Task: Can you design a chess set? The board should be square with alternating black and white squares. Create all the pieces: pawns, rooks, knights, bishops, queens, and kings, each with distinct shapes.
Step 376:
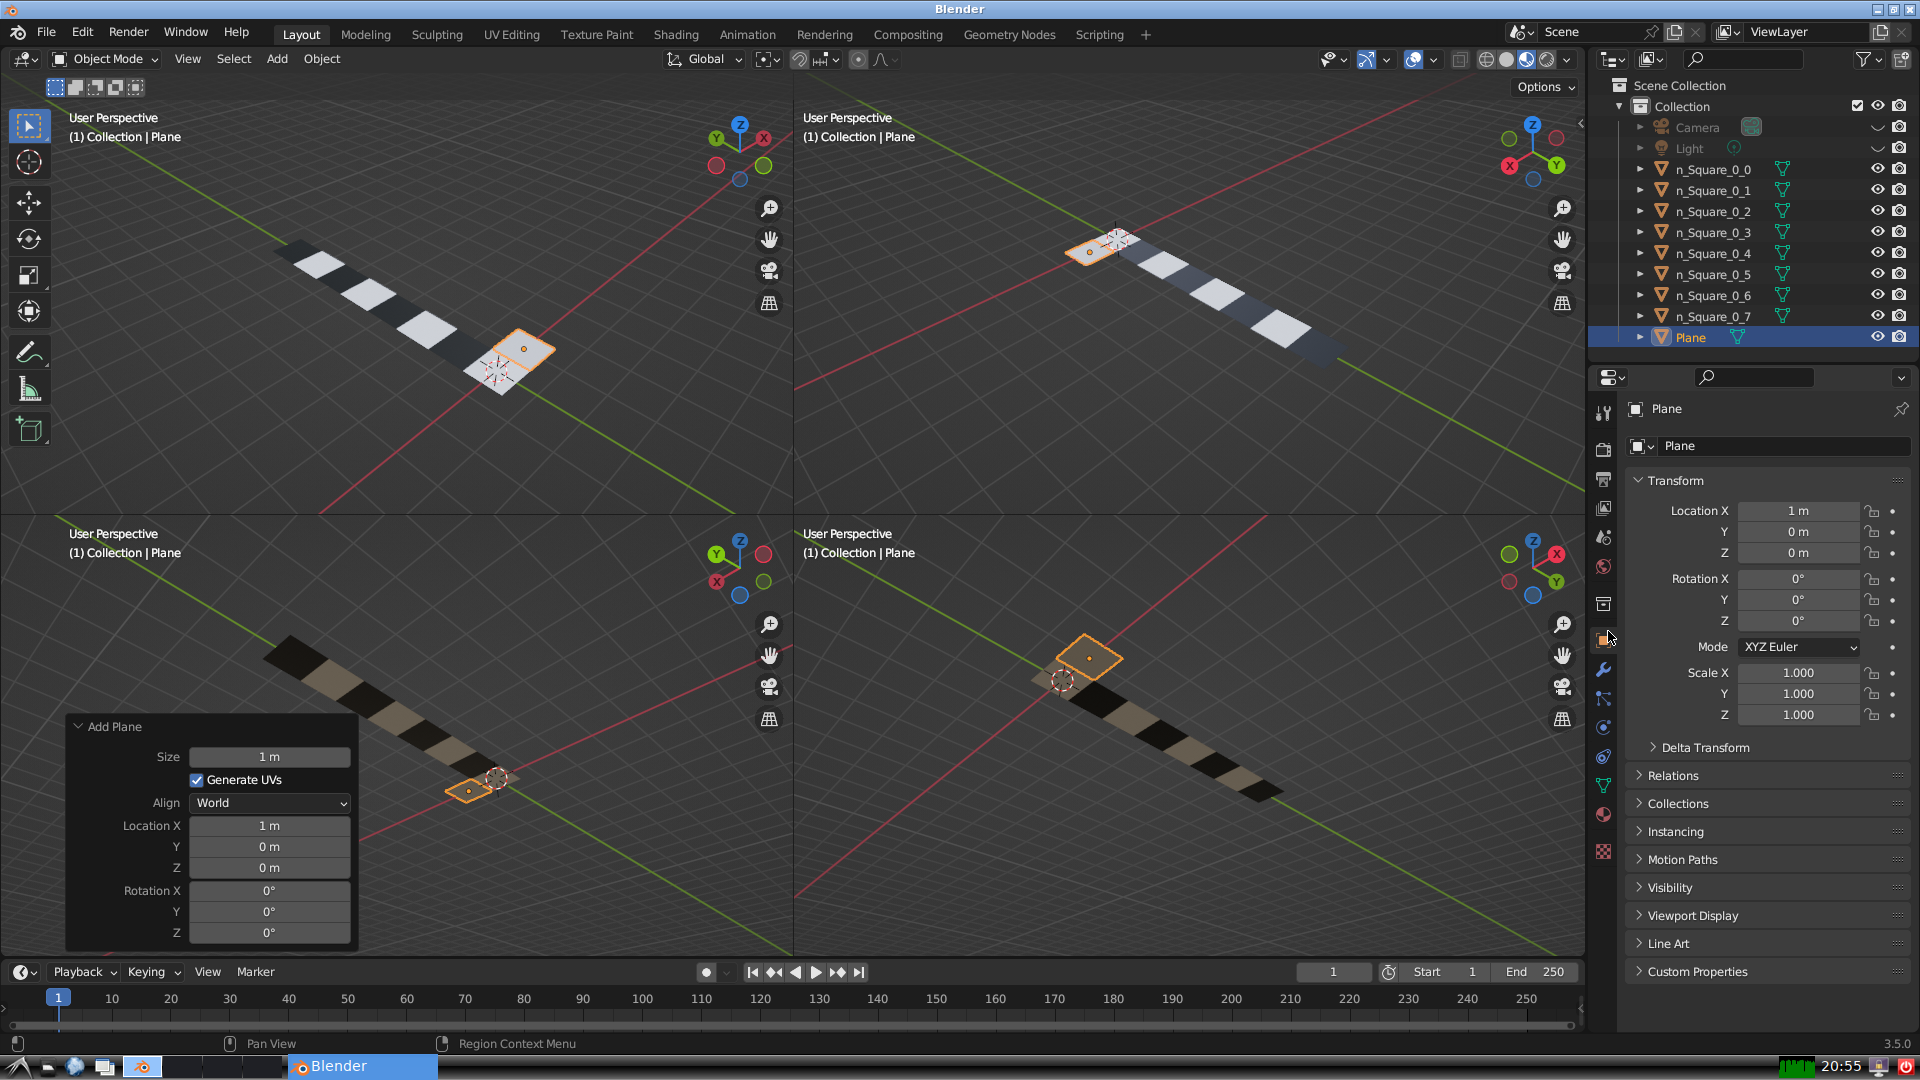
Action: {"mouse_move": [1732, 445]}